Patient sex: M
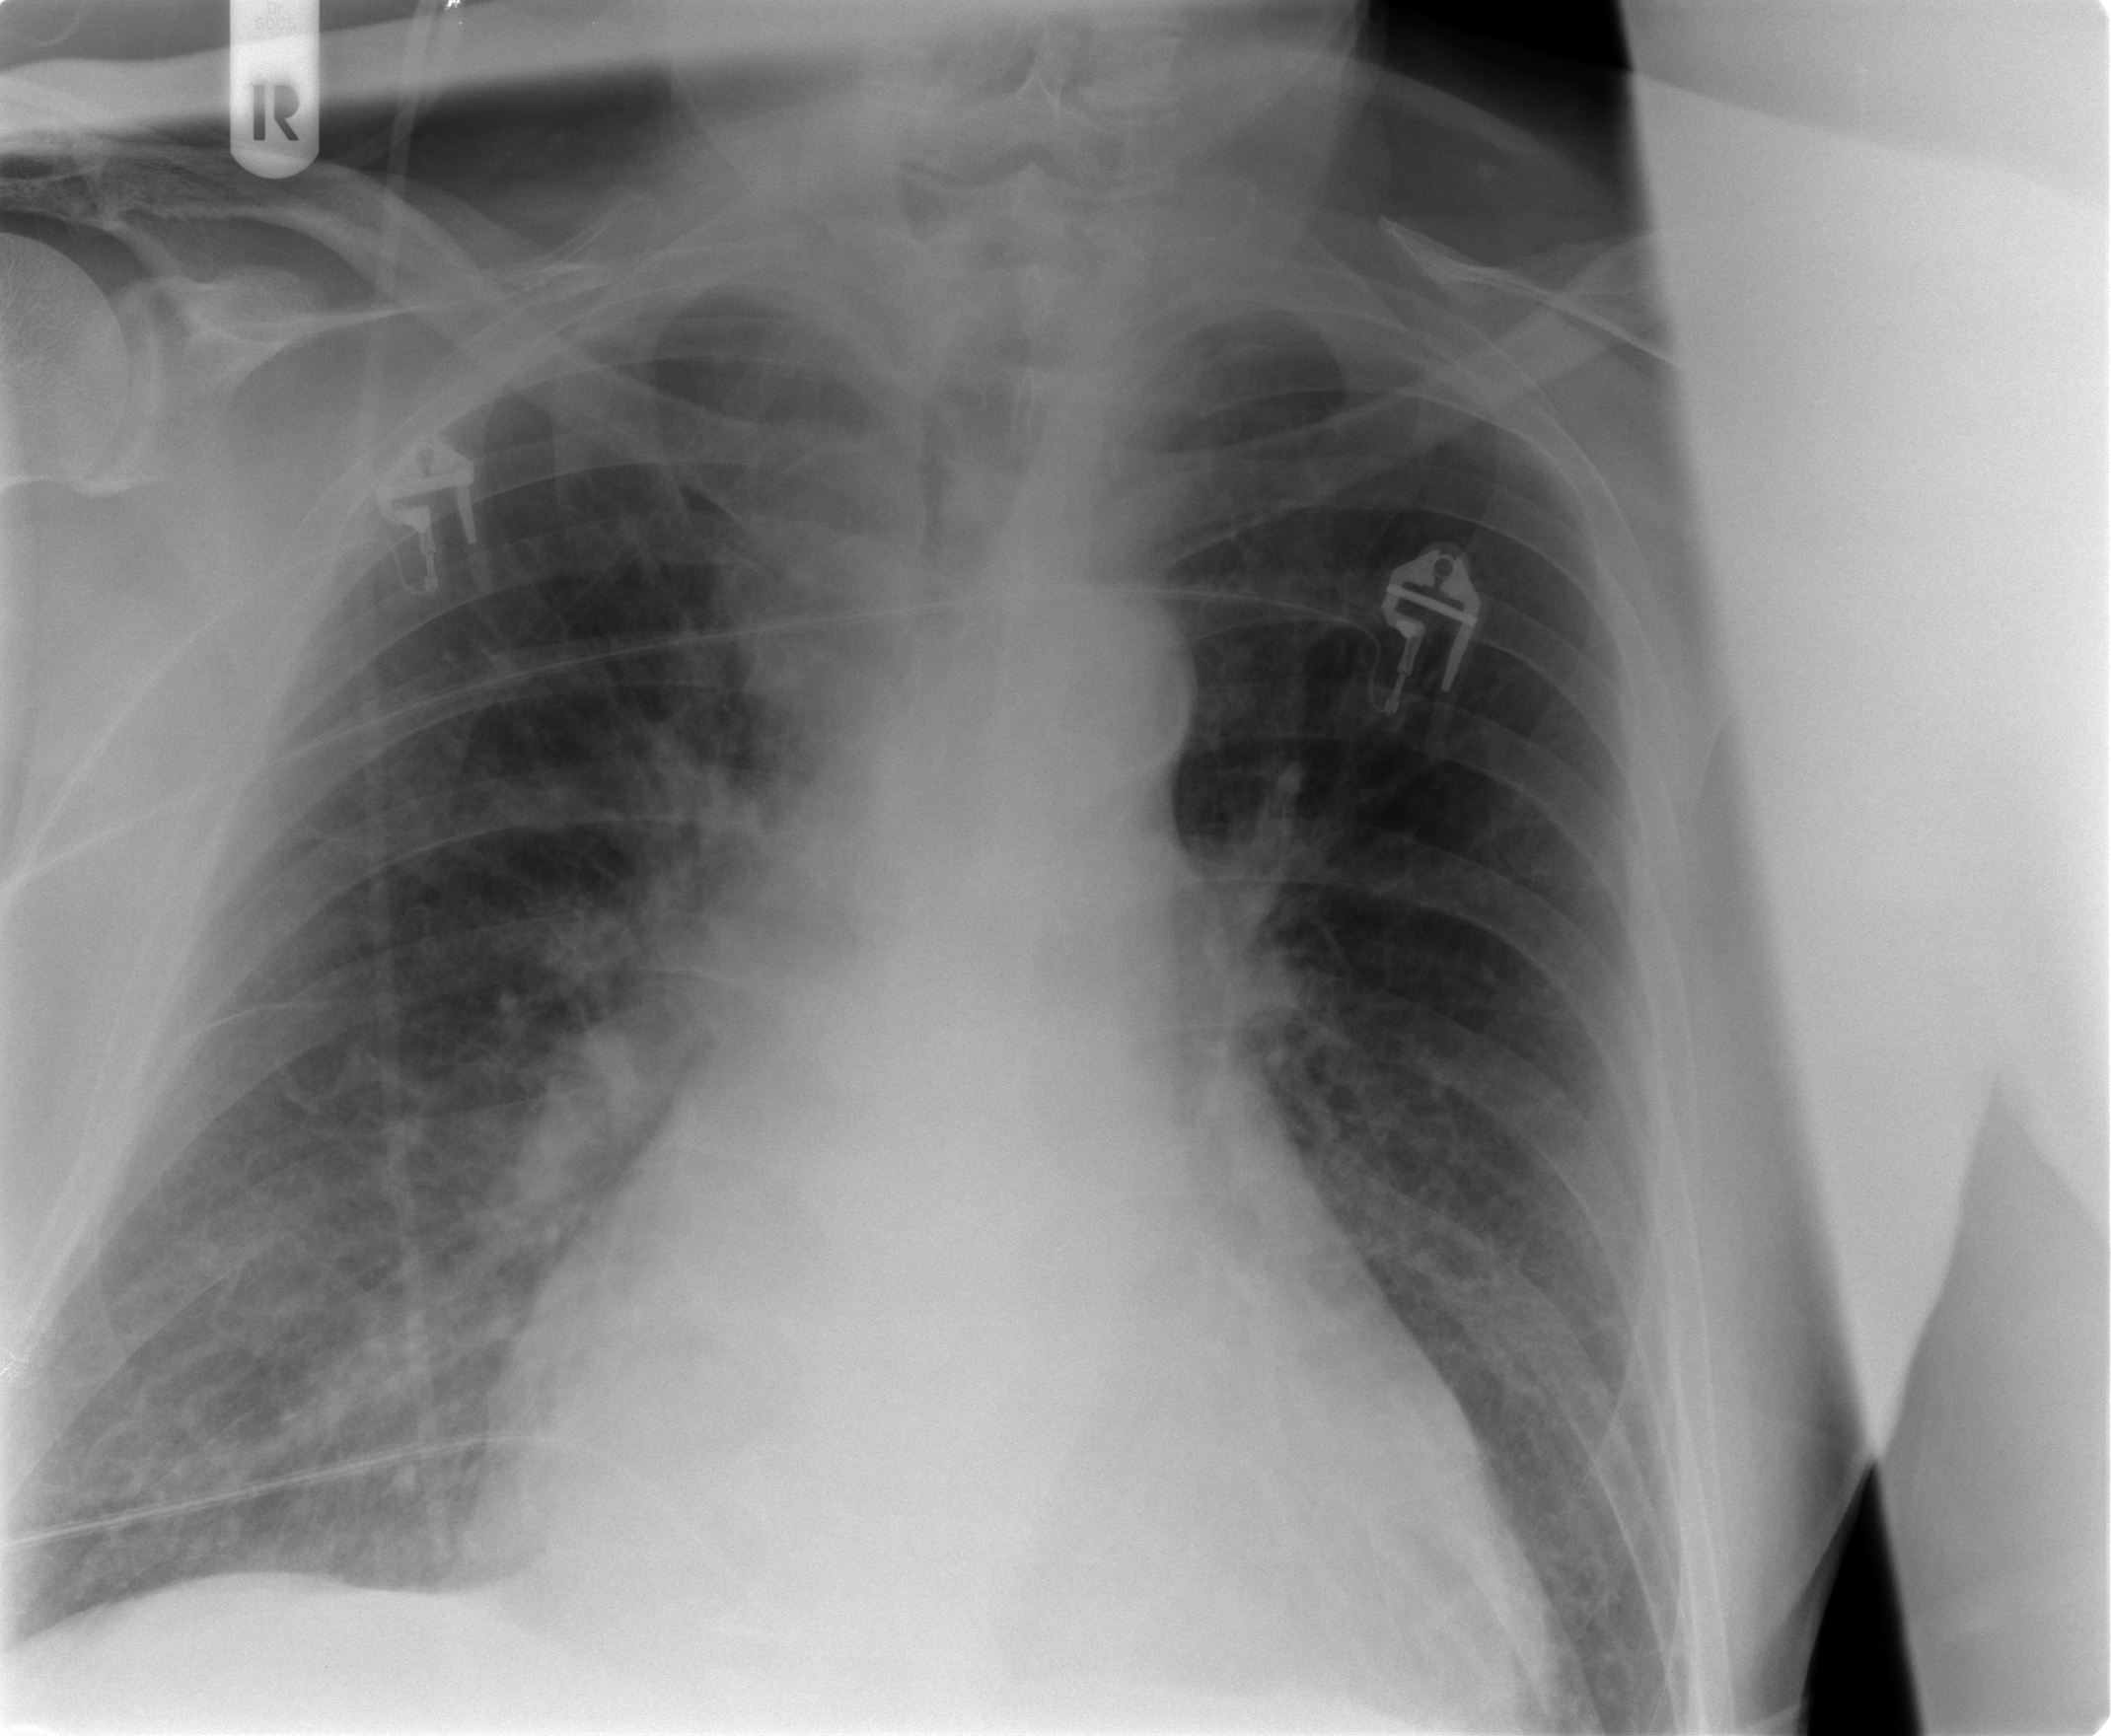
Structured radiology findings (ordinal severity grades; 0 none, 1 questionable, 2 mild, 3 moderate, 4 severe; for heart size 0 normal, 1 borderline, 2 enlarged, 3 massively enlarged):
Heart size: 3
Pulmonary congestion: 1
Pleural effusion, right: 0
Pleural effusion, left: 0
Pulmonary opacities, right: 1
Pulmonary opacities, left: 0
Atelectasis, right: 0
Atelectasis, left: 0